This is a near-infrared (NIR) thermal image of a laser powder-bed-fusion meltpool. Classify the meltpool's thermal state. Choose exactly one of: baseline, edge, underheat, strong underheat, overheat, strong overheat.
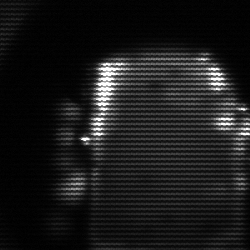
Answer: baseline